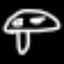
Label: mushroom